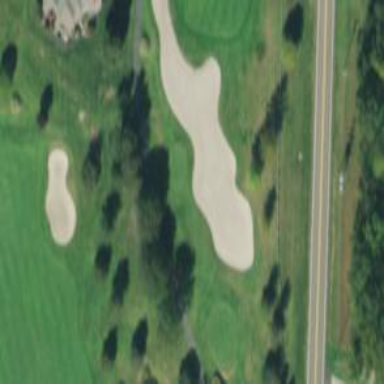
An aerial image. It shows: Sandy area is golf bunker.